Aerial crown-view tile of a tropical tree (Barro Colorado Island, Panama), acquired 20250317:
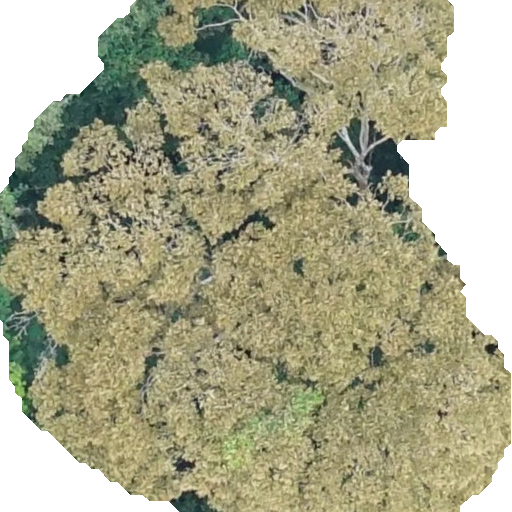
Species: Dipteryx oleifera
GBIF accepted scientific name: Dipteryx oleifera
Crown area: 385.517 m²